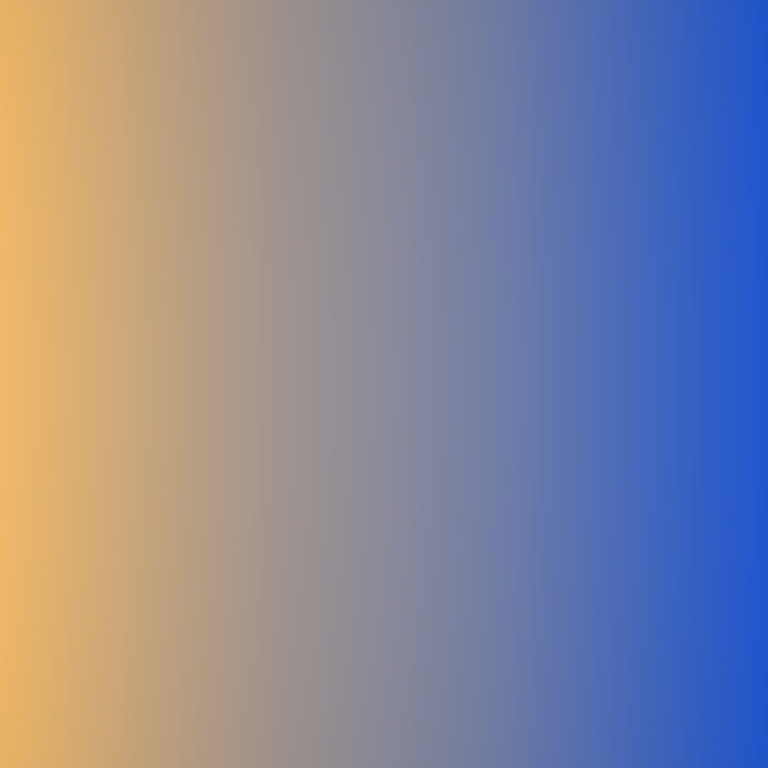
Abstract light effect, smooth gradient from warm yellow to cool blue, calm atmosphere, soft glow, no room, no furniture, no objects.